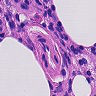
Metastatic tissue present: no